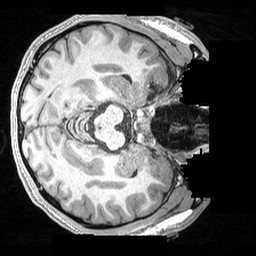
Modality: T1w
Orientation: axial
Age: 27
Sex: male
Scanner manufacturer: siemens
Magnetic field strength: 3 T
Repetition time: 2.17 s
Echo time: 0.00169 s